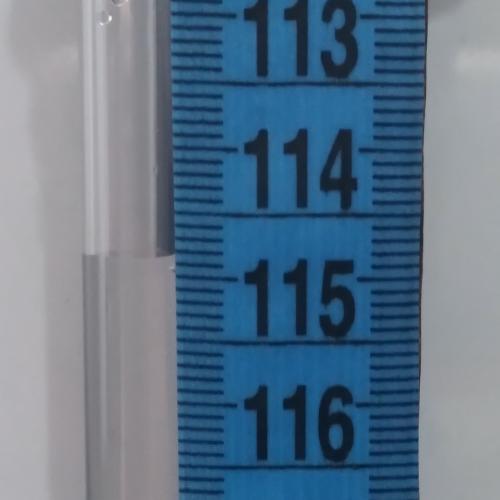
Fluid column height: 114.8 cm